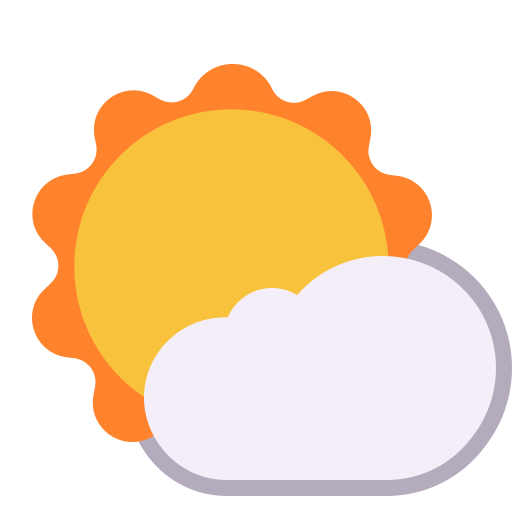
sun behind small cloud flat